Question: I need to design something the first one in the picture below, there should not be left or right padding.

What I really want to do is:
- - - -
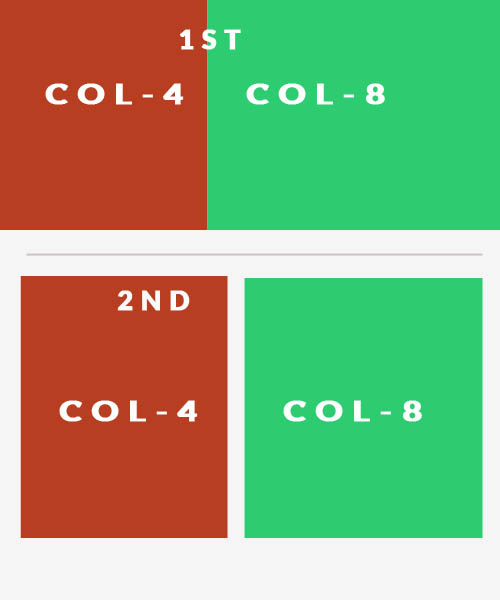
Answer: You don't need to change anything in native Bootstrap to achieve this if you have two '<div>'s in the same '<row>'. Just move your 'left' and 'right' classes into the same line as 'col-xs-4' / 'col-xs-8'. Also you shouldn't have a '<section>' as a parent of your '<container>', you should move it be a child of container (though I removed it below, since it seems unecessary).
Example:
'''
<div class="container"> //change this to container-fluid if you want full screen width
<div class="row">
<div class="col-xs-4 left">
</div>
<div class="col-xs-8 right">
</div>
</div>
</div>
'''
## JS Fiddle Demo